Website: ulta-beauty
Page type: billing-address
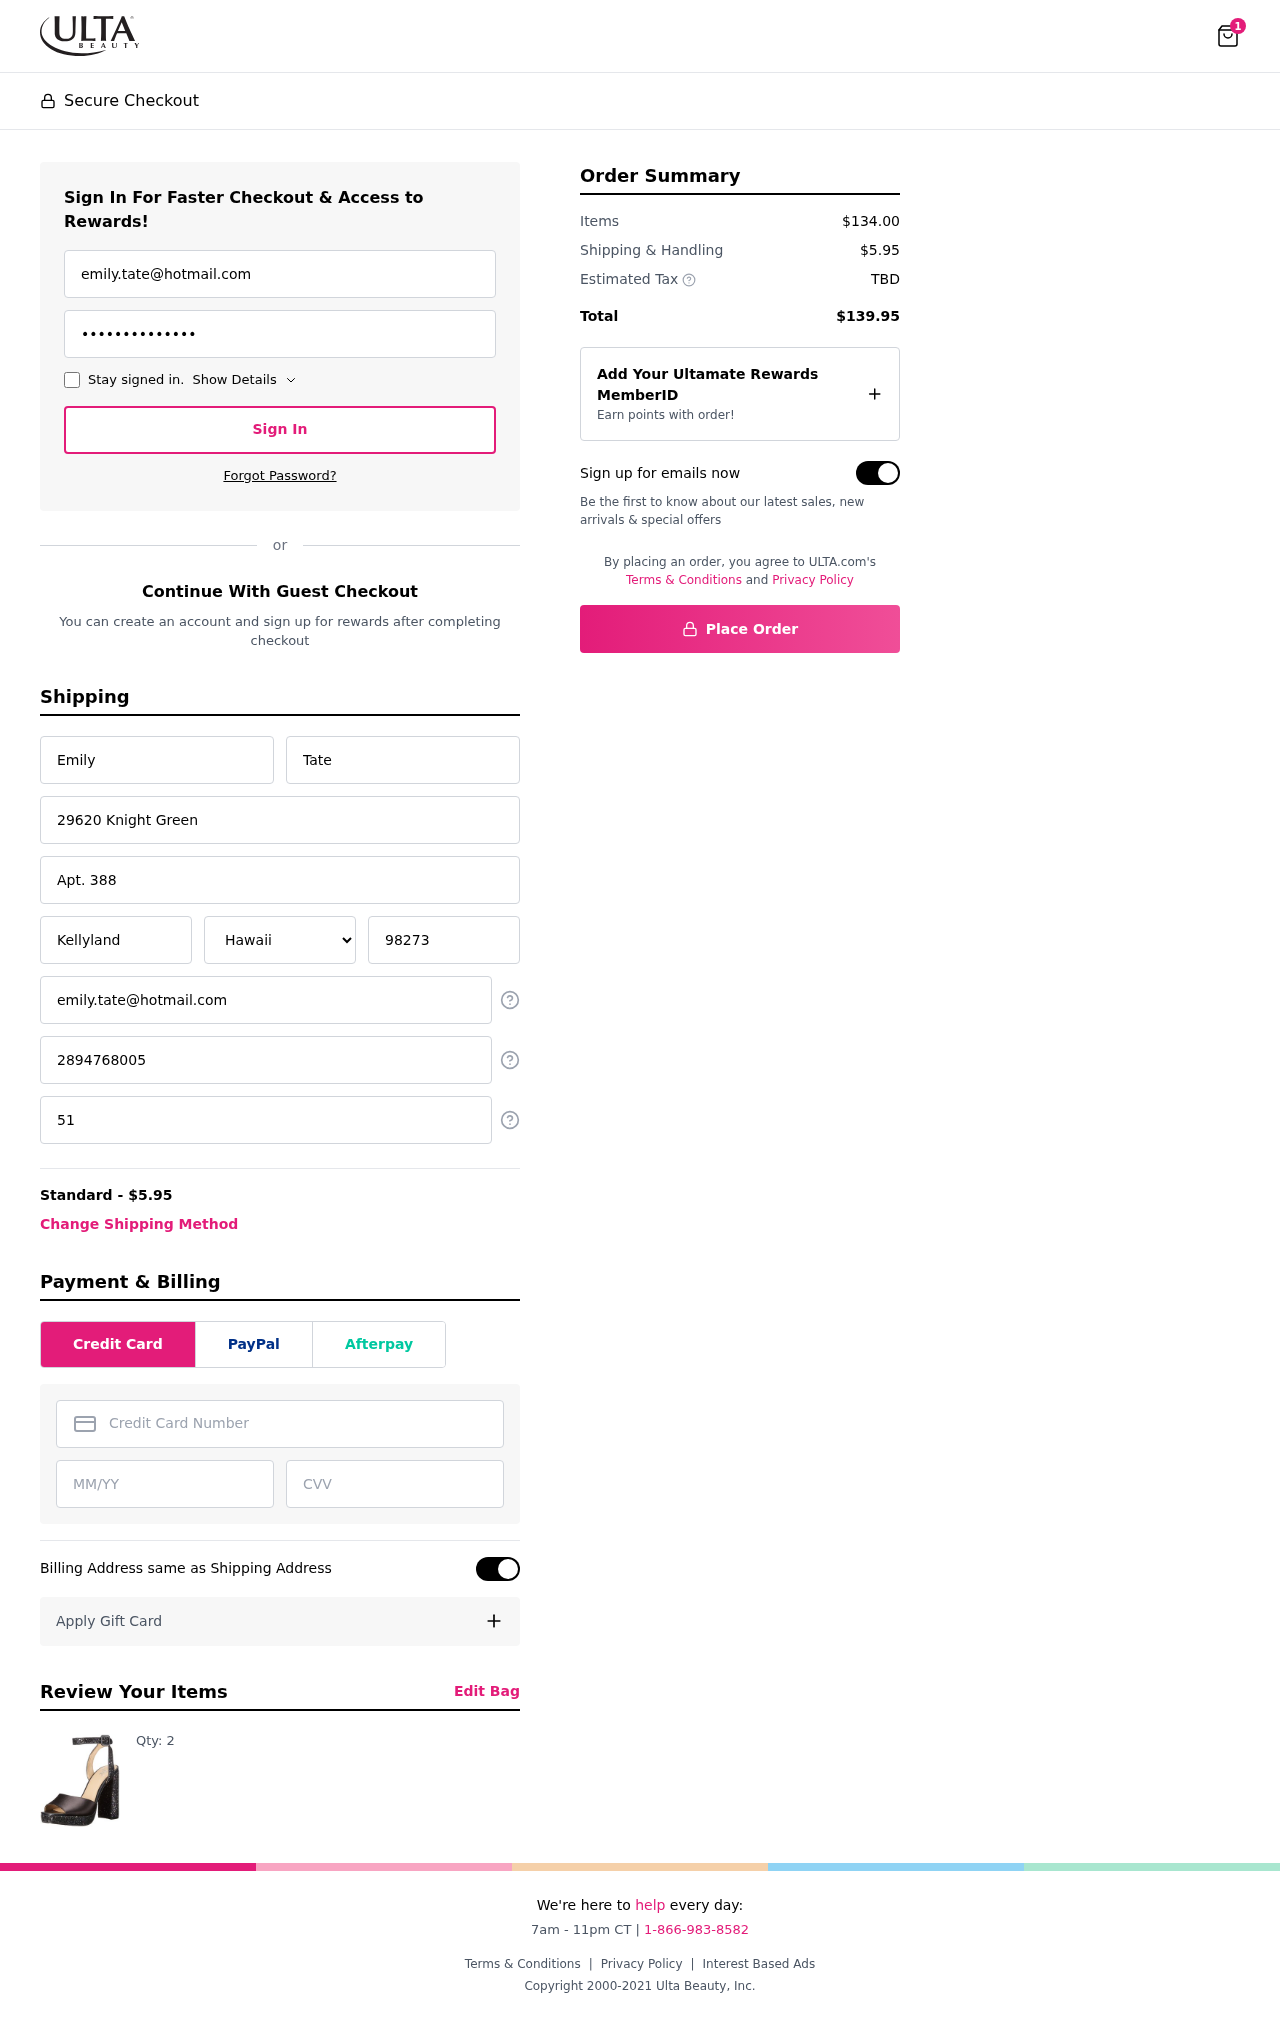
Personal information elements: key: PII_STATE
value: Hawaii
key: PII_EMAIL
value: emily.tate@hotmail.com
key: PII_FIRSTNAME
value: Emily
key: PII_LASTNAME
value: Tate
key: PII_STREET
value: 29620 Knight Green
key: PII_STREET2
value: Apt. 388
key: PII_CITY
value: Kellyland
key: PII_POSTCODE
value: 98273
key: PII_PHONE
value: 2894768005
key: PII_ALT_PHONE
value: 5106250943
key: PII_CARD_NUMBER
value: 3415 8662 0964 060
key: PII_CARD_EXPIRY
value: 06/30
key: PII_CARD_CVV
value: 8459
Product elements: key: PRODUCT1_QUANTITY
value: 2
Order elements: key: ORDER_NUM_ITEMS
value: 1
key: ORDER_SHIPPING_COST
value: $5.95
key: ORDER_SUBTOTAL
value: $134.00
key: ORDER_TOTAL
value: $139.95